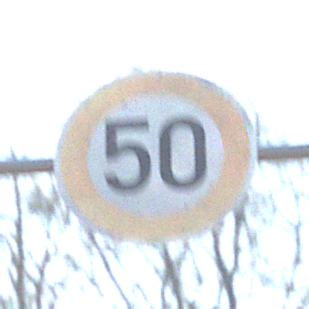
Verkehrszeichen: Geschwindigkeit50
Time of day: MorningAfternoon
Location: Outdoor (Suburban)
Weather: PartlyCloudy
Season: NotSpecified
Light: Natural